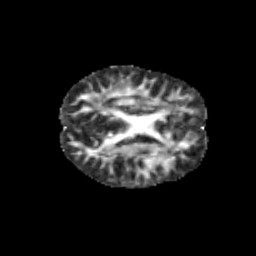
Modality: FA
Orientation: axial
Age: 10
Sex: male
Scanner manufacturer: siemens
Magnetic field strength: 3 T
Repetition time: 3.8 s
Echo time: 0.07 s